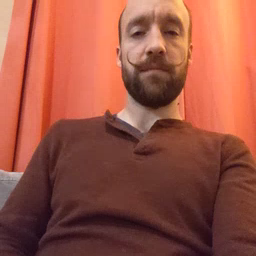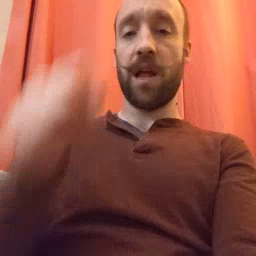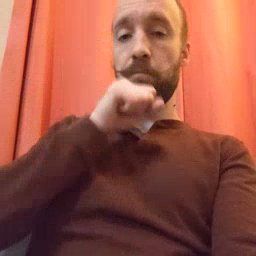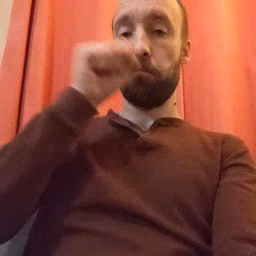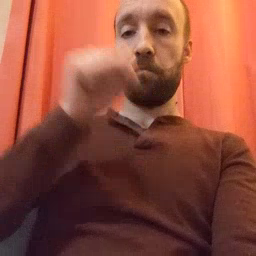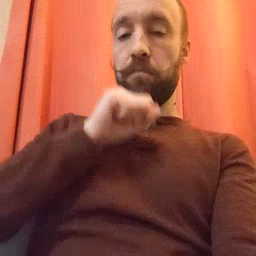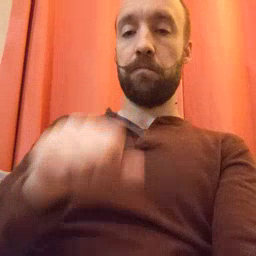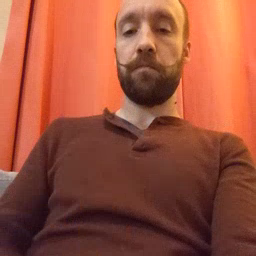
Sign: icecream